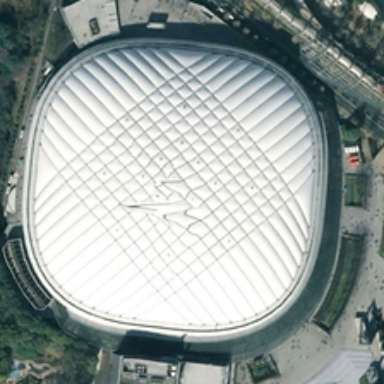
Along the road is a rounded square white center with grid pattern built on a square decorated with trees and lawns .